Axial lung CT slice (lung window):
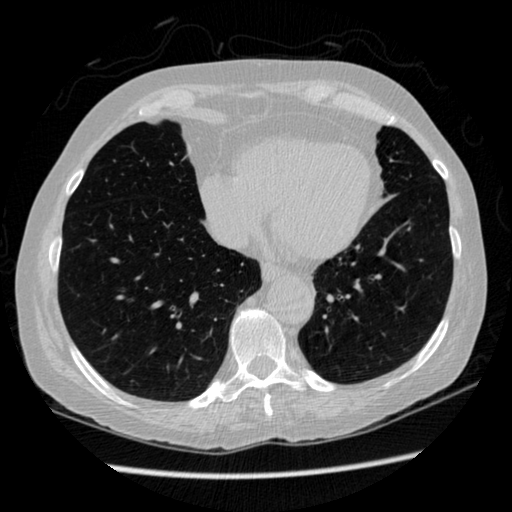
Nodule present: no